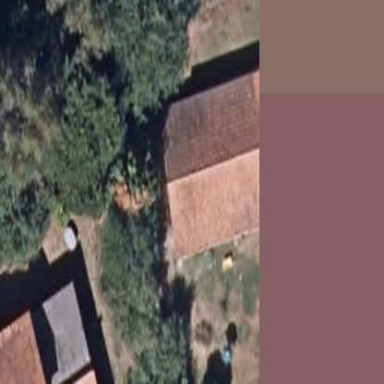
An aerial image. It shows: Simple and straightforward house.